Field crop: maize
Growth stage: 2
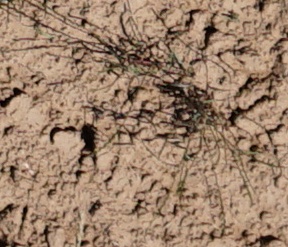
Species: lolium